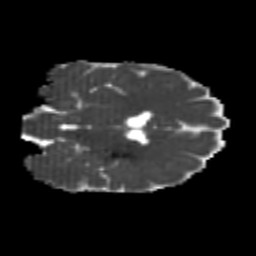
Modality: MD
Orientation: coronal
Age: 25
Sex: female
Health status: healthy
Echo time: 0.074 s